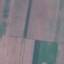
Land use / land cover class: AnnualCrop